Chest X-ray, PA view. Patient: 54 years old, sex F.
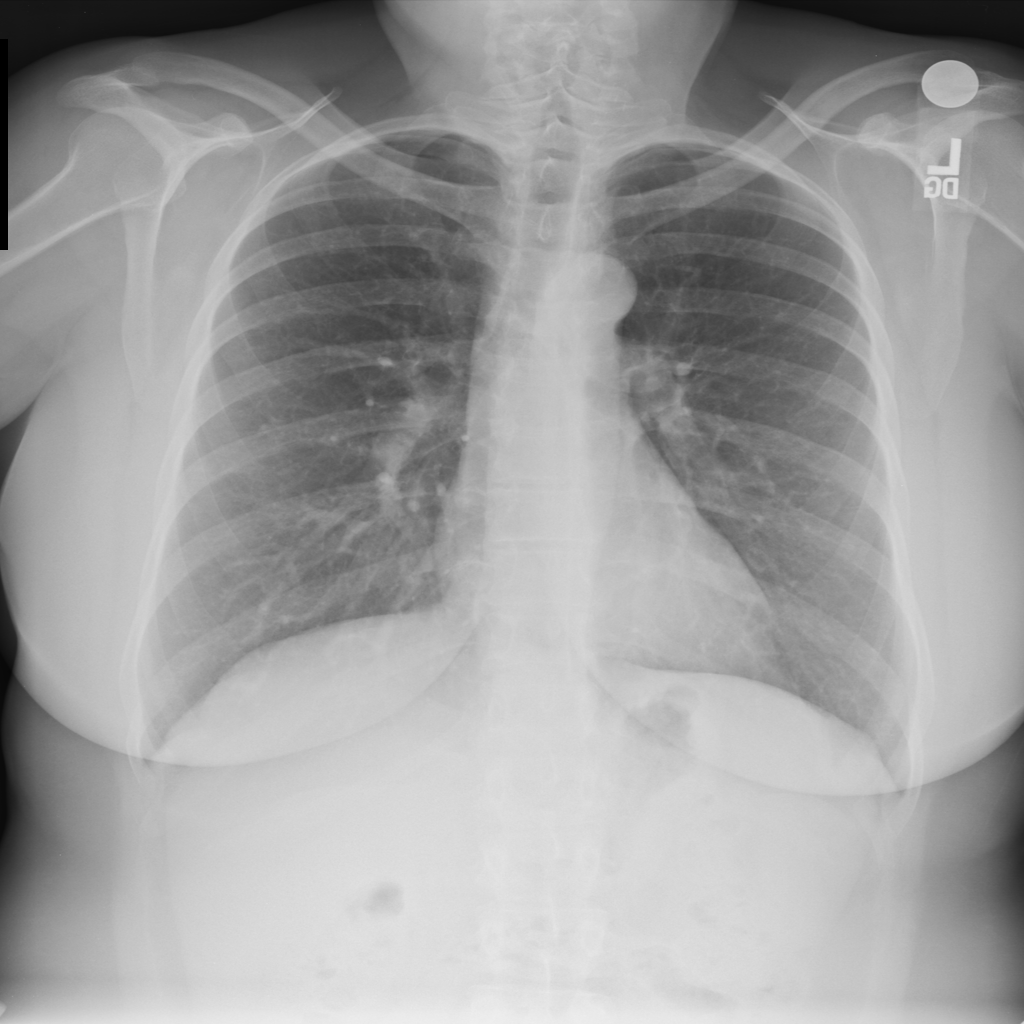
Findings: No Finding